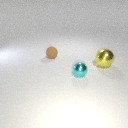
large yellow metal sphere to the right of small cyan metal sphere